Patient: sex M, age 71
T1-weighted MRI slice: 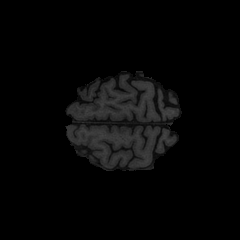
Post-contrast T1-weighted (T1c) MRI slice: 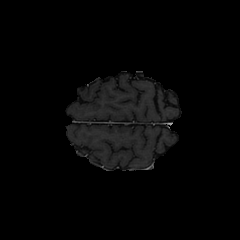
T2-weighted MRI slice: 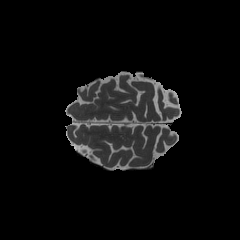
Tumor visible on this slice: no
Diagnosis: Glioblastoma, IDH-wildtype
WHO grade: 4